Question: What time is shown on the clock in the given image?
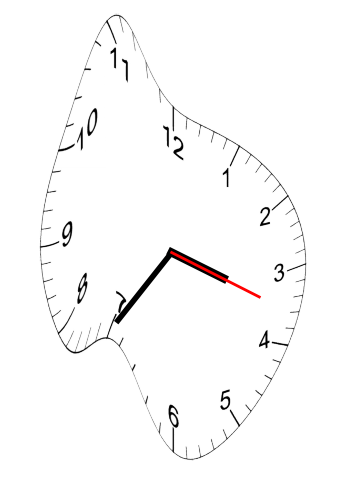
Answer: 03:35:18